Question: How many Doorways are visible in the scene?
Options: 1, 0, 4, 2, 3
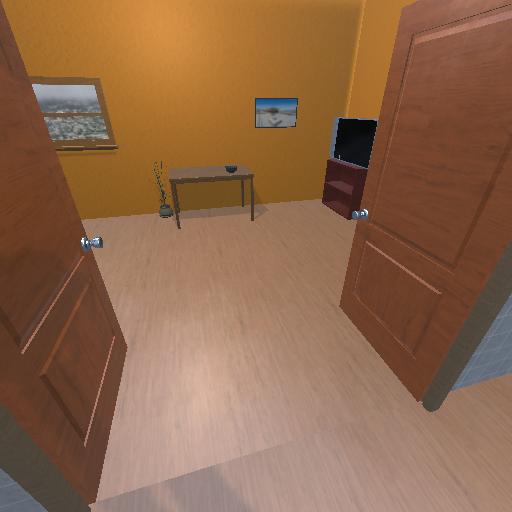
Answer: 1